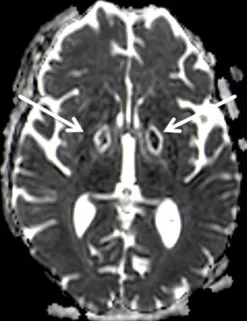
These changes are diffusion-disturbed (C,D). ADC map.
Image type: radiology (mri)